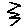
Label: zigzag